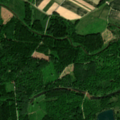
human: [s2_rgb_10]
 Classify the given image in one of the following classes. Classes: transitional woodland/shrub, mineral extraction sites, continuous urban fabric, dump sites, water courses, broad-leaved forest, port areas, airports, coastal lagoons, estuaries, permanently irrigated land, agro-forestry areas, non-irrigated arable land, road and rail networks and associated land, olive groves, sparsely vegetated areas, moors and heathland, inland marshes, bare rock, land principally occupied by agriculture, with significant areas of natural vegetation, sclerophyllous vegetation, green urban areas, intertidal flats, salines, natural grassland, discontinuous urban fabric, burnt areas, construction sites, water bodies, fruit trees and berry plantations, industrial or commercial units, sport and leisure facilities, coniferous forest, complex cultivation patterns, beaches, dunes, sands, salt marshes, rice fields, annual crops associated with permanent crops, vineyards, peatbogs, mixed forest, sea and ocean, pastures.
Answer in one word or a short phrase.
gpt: non-irrigated arable land, land principally occupied by agriculture, with significant areas of natural vegetation, broad-leaved forest